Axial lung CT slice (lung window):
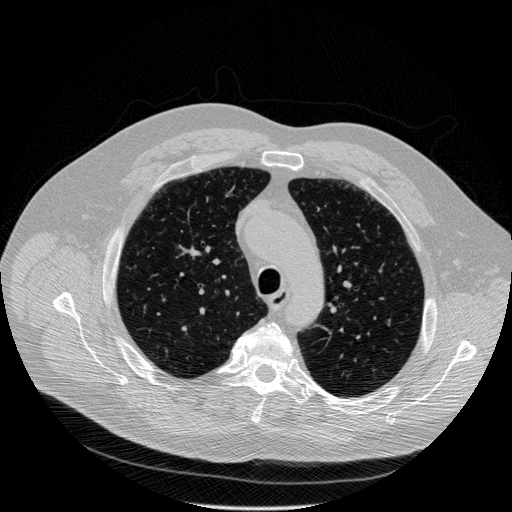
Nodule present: no